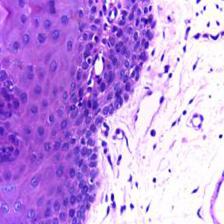
Diagnosis: Normal